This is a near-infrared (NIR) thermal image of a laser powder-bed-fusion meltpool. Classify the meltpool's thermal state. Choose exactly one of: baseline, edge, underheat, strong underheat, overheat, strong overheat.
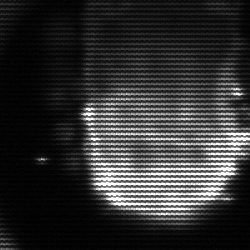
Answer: baseline